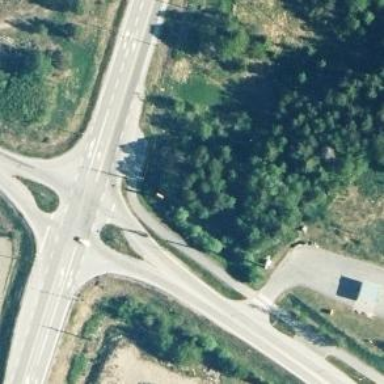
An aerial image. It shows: Asphalt cycleway.